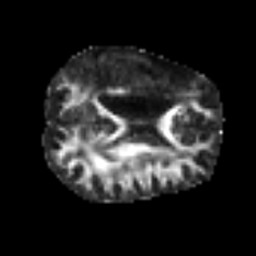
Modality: FA
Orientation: axial
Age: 50
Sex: male
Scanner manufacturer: siemens
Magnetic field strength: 3 T
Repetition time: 6.1 s
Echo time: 0.101 s